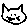
Label: cat